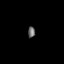
Tissue: prostate
Cell type: T cells
Senescence score: 0.3217
Nuclear area (px): 77
Mean DAPI intensity: 107.558